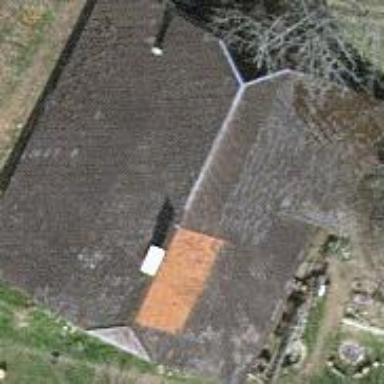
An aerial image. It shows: Farm building.